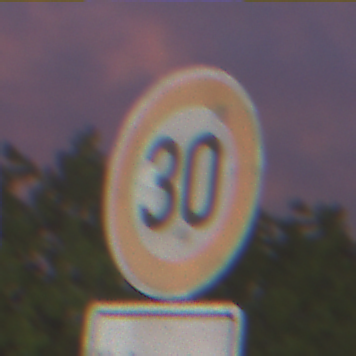
Verkehrszeichen: Geschwindigkeit30
Zusatzzeichen unten: HinweisDurchVerbaleAngabe9
Umgebung: Outdoor, Urban
Tageszeit: SunriseSunset
Wetter: PartlyCloudy
Licht: Artificial
Jahreszeit: NotSpecified
Kontrast: HighContrast